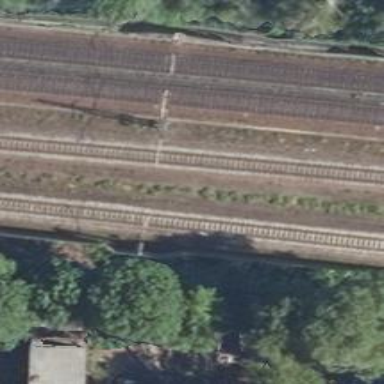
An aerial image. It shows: Railway milestone with catenary mast.